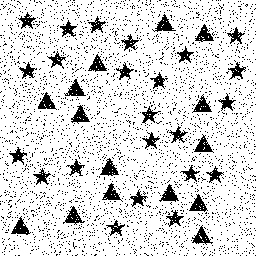
Squares: 0
Triangles: 15
Stars: 23
Total shapes: 38